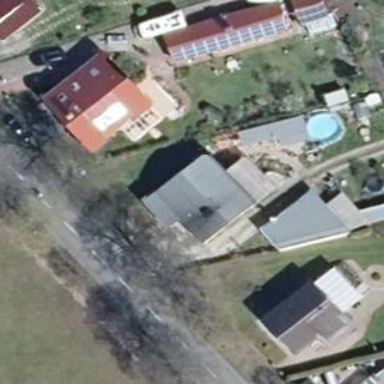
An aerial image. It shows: House with gabled roof oriented across. The roof is grey in color.